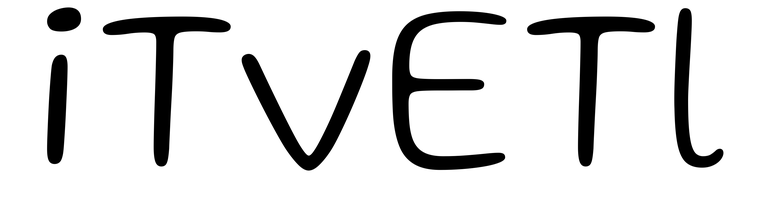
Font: Gluten_ExtraLight